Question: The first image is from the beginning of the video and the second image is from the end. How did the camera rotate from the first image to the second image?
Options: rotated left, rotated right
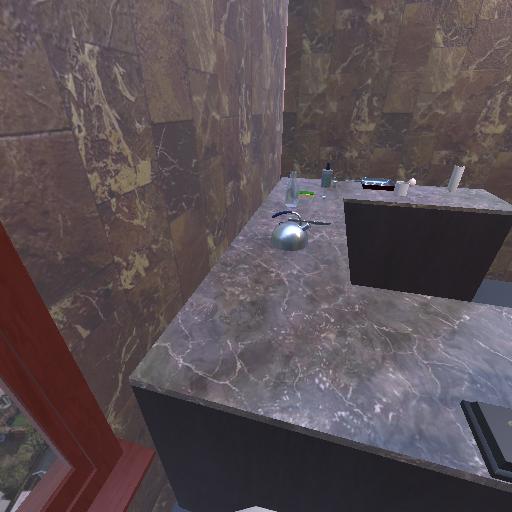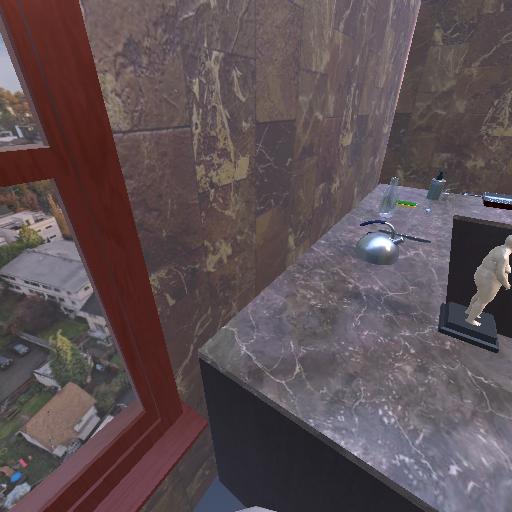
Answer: rotated left